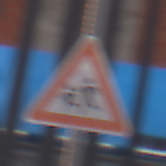
Verkehrszeichen: KinderRechts
Umgebung: Outdoor, Urban
Tageszeit: MorningAfternoon
Wetter: Overcast
Licht: Natural
Jahreszeit: NotSpecified
Kontrast: LowContrast